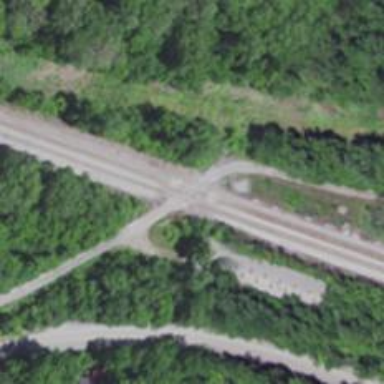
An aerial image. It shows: Railway track.